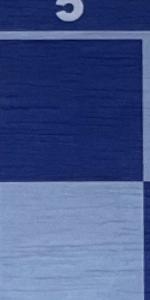
Label: Empty